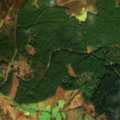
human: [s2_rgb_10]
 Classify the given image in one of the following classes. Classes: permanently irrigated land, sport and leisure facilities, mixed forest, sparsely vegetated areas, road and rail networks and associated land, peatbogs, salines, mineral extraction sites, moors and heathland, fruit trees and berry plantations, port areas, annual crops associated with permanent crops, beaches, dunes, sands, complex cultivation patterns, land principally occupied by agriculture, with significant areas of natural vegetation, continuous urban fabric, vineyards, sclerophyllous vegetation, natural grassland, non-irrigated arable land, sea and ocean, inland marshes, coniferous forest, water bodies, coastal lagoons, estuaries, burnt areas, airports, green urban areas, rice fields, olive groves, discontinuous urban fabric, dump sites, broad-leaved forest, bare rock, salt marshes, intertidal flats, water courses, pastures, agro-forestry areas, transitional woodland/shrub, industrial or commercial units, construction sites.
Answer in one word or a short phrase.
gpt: pastures, coniferous forest, moors and heathland, transitional woodland/shrub